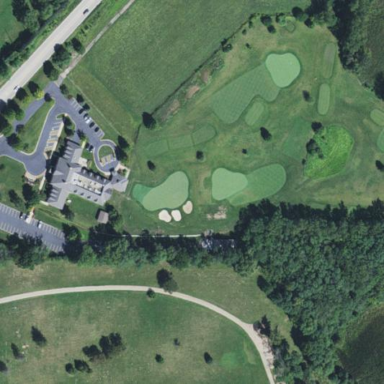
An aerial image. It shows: Golf course surrounded by greenery.